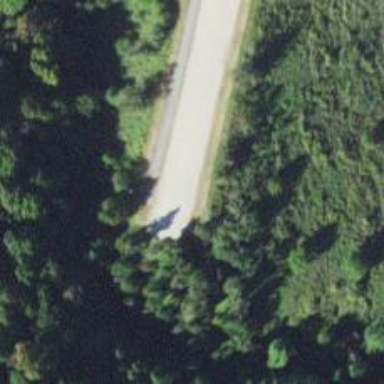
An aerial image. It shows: Runaway Truck Ramp on the escape road.